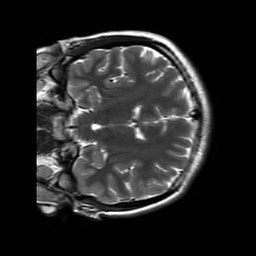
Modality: T2w
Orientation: coronal
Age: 22
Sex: female
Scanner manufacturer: siemens
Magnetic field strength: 3 T
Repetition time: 8.53 s
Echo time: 0.091 s